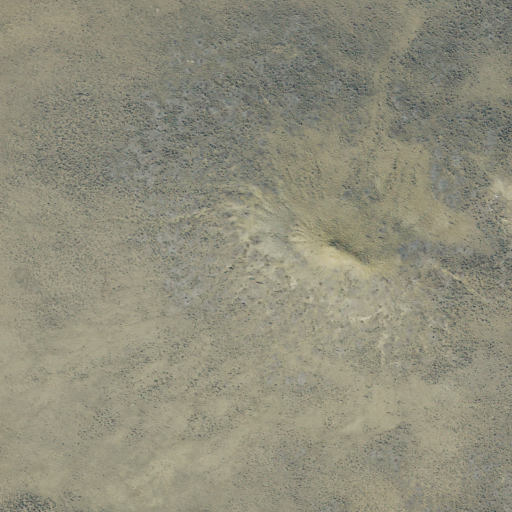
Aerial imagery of mountain in Utah named South Horn Mountain containing shrub and evergreen forest